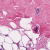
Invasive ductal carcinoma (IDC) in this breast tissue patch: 1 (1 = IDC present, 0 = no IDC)